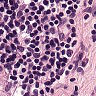
Metastatic tissue present: no